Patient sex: M
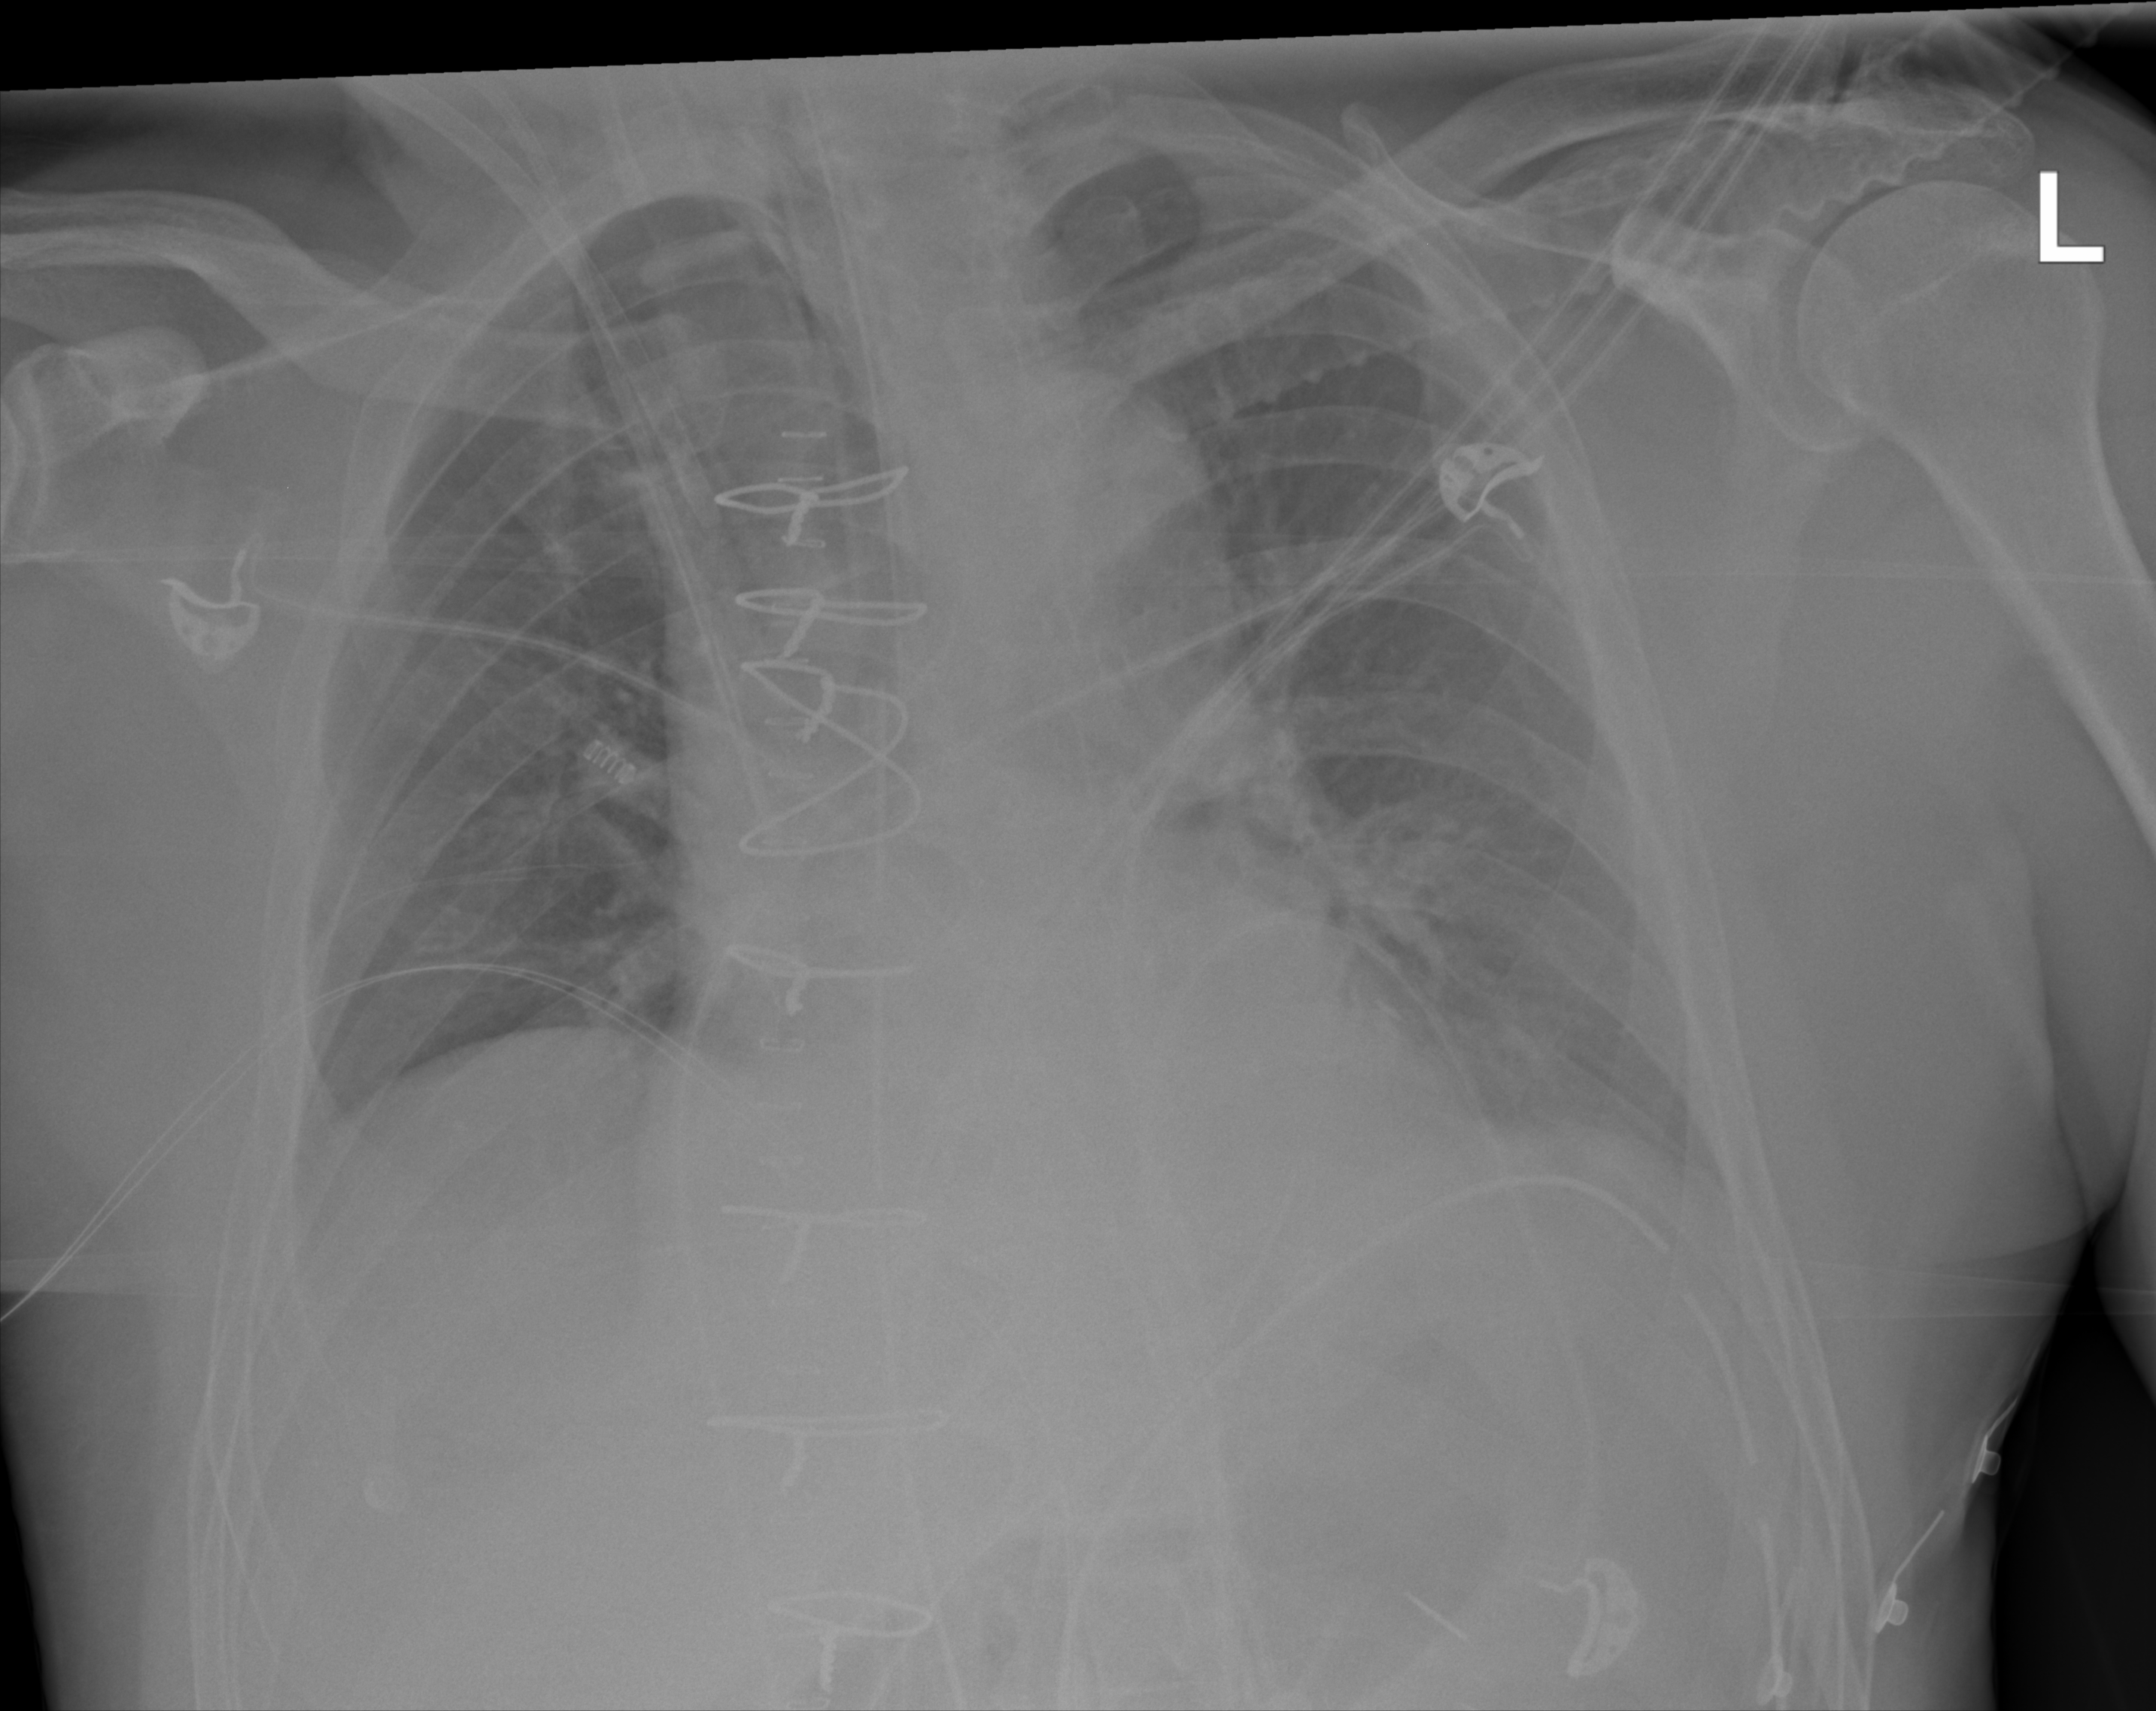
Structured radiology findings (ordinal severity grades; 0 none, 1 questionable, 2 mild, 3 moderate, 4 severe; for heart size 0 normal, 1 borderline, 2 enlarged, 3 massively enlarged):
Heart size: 1
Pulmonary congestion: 0
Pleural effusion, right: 0
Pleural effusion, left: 2
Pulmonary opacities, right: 0
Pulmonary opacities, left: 0
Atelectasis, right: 0
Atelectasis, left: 2